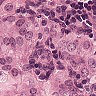
Metastatic tissue present: yes